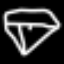
Label: diamond